Question: I want to download some specific files from <URL>.
This exact four files:

How I am supposed to iterate through the page using selenium in a way I can maintain a good programming practices.
Is there a library better than selenium to do it?
I really just need some clarifying ideas.
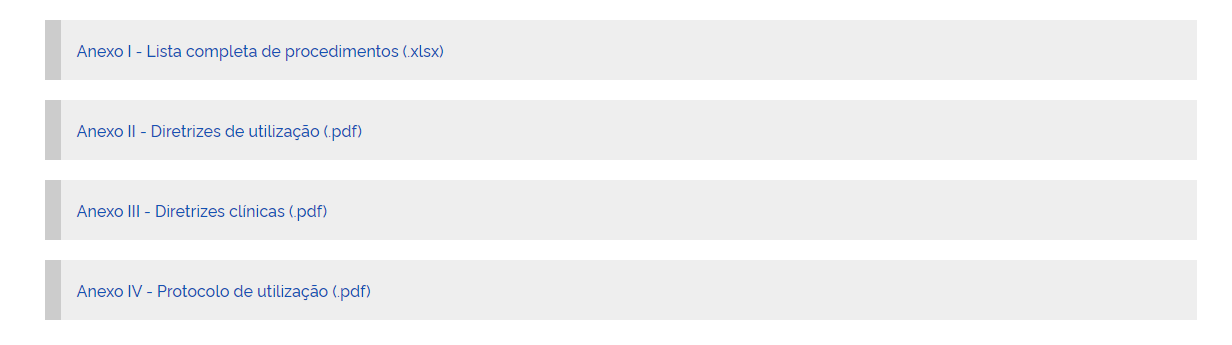
Answer: Selenium is not lightweight, it is the last resort. It mimics the browser, so things like event handling (clicking some element, captcha submission, etc.). Also, if you're trying to scrape a page that uses JavaScript ( dynamically generated data that can not be found when you check the source code of the webpage), Selenium can be a good choice.
For any web scraping project, first, search your desired texts in the source code of the web page (press 'Ctrl+U' when you visit the page). If the desired element (texts/links etc.) can be found in the source code then you don't need to use a heavyweight library like selenium.
For this case, the texts you're trying to parse can be found in the source code.
so you can use 'requests' library and a simple parser library like 'bs4'
For the selectors, check this page - <URL>
'''
import requests
from bs4 import BeautifulSoup
headers = {'User-Agent': 'Mozilla/5.0 (Windows NT 10.0; Win64; x64) AppleWebKit/537.36 (KHTML, like Gecko) Chrome/101.0.4951.67 Safari/537.36'}
url = 'https://www.gov.br/ans/pt-br/assuntos/consumidor/o-que-o-seu-plano-de-saude-deve-cobrir-1/o-que-e-o-rol-de-procedimentos-e-evento-em-saude'
r = requests.get(url, headers=headers)
soup = BeautifulSoup(r.text, 'html.parser')
paragraphs = soup.select('div#parent-fieldname-text > h3 ~ p') # select all p element which comes after h3 tag inside div with "parent-fieldname-text" id
'''
Output -
'''
[<p class="callout"><a class="alert-link external-link" href="http://www.ans.gov.br/component/legislacao/?view=legislacao&amp;task=TextoLei&amp;format=raw&amp;id=NDAzMw==" target="_blank">Resolucao Normativa ndeg465/2021</a></p>,
<p class="callout"><a class="internal-link" data-tippreview-enabled="true" data-tippreview-image="" data-tippreview-title="" href="https://www.gov.br/ans/pt-br/arquivos/assuntos/consumidor/o-que-seu-plano-deve-cobrir/Anexo_I_Rol_2021RN_465.2021_RN473_RN478_RN480_RN513_RN536.pdf" target="_self" title="">Anexo I - Lista completa de procedimentos (.pdf)</a></p>,
<p class="callout"><a class="internal-link" data-tippreview-enabled="true" data-tippreview-image="" data-tippreview-title="" href="https://www.gov.br/ans/pt-br/arquivos/assuntos/consumidor/o-que-seu-plano-deve-cobrir/Anexo_I_Rol_2021RN_465.2021_RN473_RN478_RN480_RN513_RN536.xlsx" target="_self" title="">Anexo I - Lista completa de procedimentos (.xlsx)</a></p>,
<p class="callout"><a class="internal-link" data-tippreview-enabled="true" data-tippreview-image="" data-tippreview-title="" href="https://www.gov.br/ans/pt-br/arquivos/assuntos/consumidor/o-que-seu-plano-deve-cobrir/Anexo_II_DUT_2021_RN_465.2021_tea.br_RN473_RN477_RN478_RN480_RN513_RN536.pdf" target="_self" title="">Anexo II - Diretrizes de utilizacao (.pdf)</a></p>,
<p class="callout"><a class="internal-link" data-tippreview-enabled="false" data-tippreview-image="" data-tippreview-title="" href="https://www.gov.br/ans/pt-br/arquivos/assuntos/consumidor/o-que-seu-plano-deve-cobrir/Anexo_III_DC_2021_RN_465.2021.v2.pdf" target="_self" title="">Anexo III - Diretrizes clinicas (.pdf)</a></p>,
<p class="callout"><a class="internal-link" data-tippreview-enabled="false" data-tippreview-image="" data-tippreview-title="" href="https://www.gov.br/ans/pt-br/arquivos/assuntos/consumidor/o-que-seu-plano-deve-cobrir/Anexo_IV_PROUT_2021_RN_465.2021.v2.pdf" target="_self" title="">Anexo IV - Protocolo de utilizacao (.pdf)</a></p>,
<p class="callout"><a class="alert-link internal-link" data-tippreview-enabled="true" data-tippreview-image="" data-tippreview-title="" href="https://www.gov.br/ans/pt-br/arquivos/assuntos/consumidor/o-que-seu-plano-deve-cobrir/nota13_geas_ggras_dipro_17012013.pdf" target="_blank" title="">Nota sobre as Terminologias</a><br/> Rol de Procedimentos e Eventos em Saude, Terminologia Unificada da Saude Suplementar - TUSS e Classificacao Brasileira Hierarquizada de Procedimentos Medicos - CBHPM</p>,
<p class="callout"><a class="internal-link" data-tippreview-enabled="true" data-tippreview-image="" data-tippreview-title="" href="https://www.gov.br/ans/pt-br/arquivos/assuntos/consumidor/o-que-seu-plano-deve-cobrir/CorrelacaoTUSS.2021Rol.2021_RN478_RN480_RN513_FU_RN536_20220506.xlsx" target="_self" title="">Correlacao TUSS X Rol<br/></a> Correlacao entre o Rol de Procedimentos e Eventos em Saude e a Terminologia Unificada da Saude Suplementar - TUSS</p>]
'''
You're looking for the first few elements from this output list
to download all files use :
'''
for p in paragraphs:
r = requests.get(p.get_text(), allow_redirects=True)
open(p.get_text(), 'wb').write(r.content)
'''